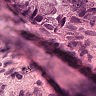
Metastatic tissue present: yes